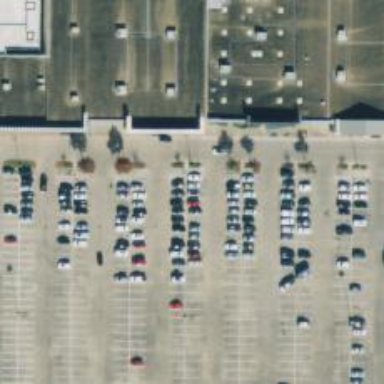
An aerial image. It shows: Parking space.